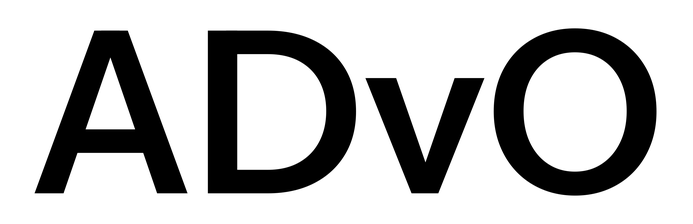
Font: InstrumentSans_SemiBold